Question: help me please ,I generated multiple markers by using core-ajax, the default markers are shown well, but want to add the custom marker instead of the default red marker
'''
<template repeat="{{x in views}}">
<google-map-marker latitude="{{x.lat}}" longitude="{{x.long}}"
draggable="false">
<img src="1.png" height="20px" width="20px">
</google-map-marker>
</template>
'''
as mentioned in the tutorial <URL> but is not working

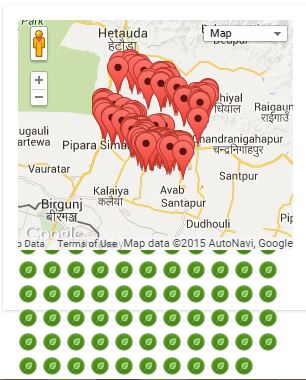
Answer: I got this answer and dont know why people -ve the question about the google-map marker
we just add the specified icon using the icon attribute in the
'''
<google-map-marker latitude="{{x.lat}}"
longitude="{{x.long}}"
draggable="false"
icon="components/elements/imagename.png"
title="{{x.VDC}}-{{x.area}}">
</google-map-marker>
'''